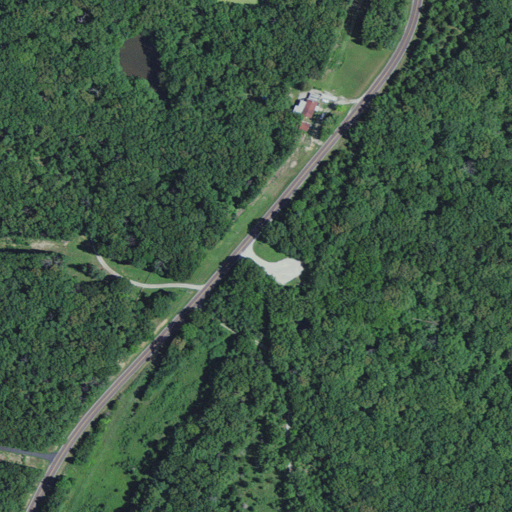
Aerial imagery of ridge(s) in Missouri named Pea Ridge containing deciduous forest, open development, and low intensity development